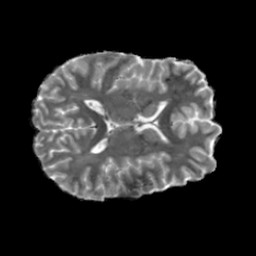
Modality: MD
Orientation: axial
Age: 24
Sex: female
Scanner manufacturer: siemens
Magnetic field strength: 6.98 T
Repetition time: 7.776 s
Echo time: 0.076 s